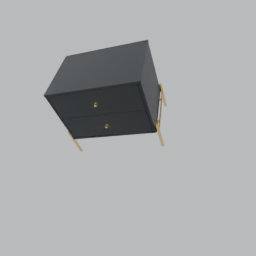
Label: furniture